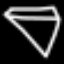
Label: diamond